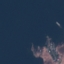
Land use / land cover class: SeaLake